Interaction volume radius: 10 \u00c5
Interaction volume height: 15 \u00c5
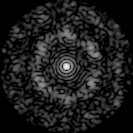
Disorder parameter: 0.6906